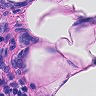
Metastatic tissue present: yes